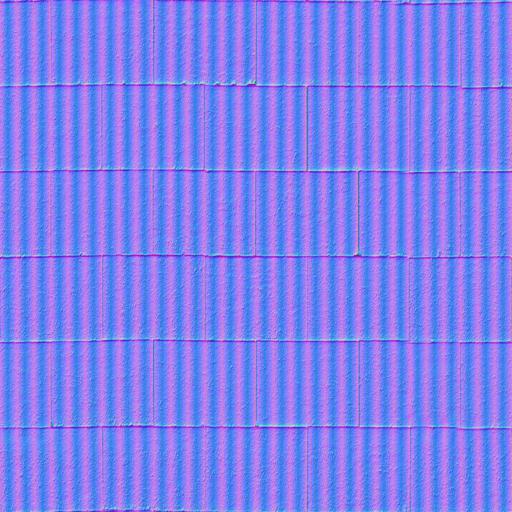
concrete rough wall waves